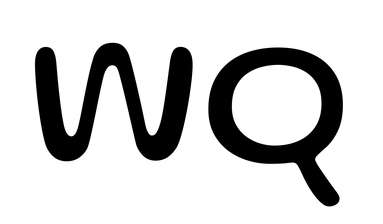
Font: Gluten_Light